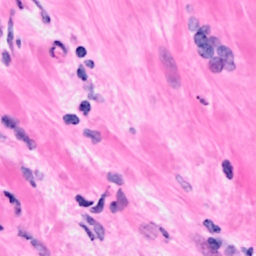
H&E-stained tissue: Breast